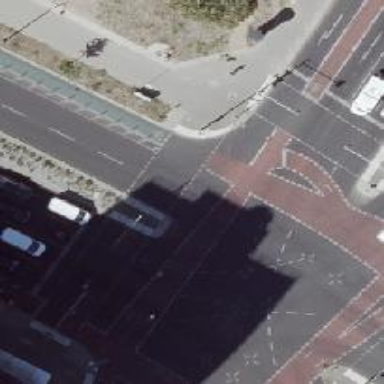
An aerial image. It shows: Footway located on traffic island.